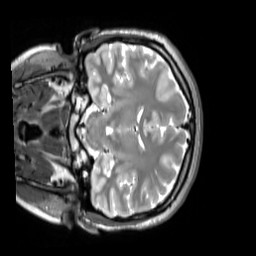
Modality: T2w
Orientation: coronal
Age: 20
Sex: female
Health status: ill
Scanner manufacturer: siemens
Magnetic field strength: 3 T
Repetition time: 2.8 s
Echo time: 0.326 s